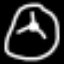
Label: clock